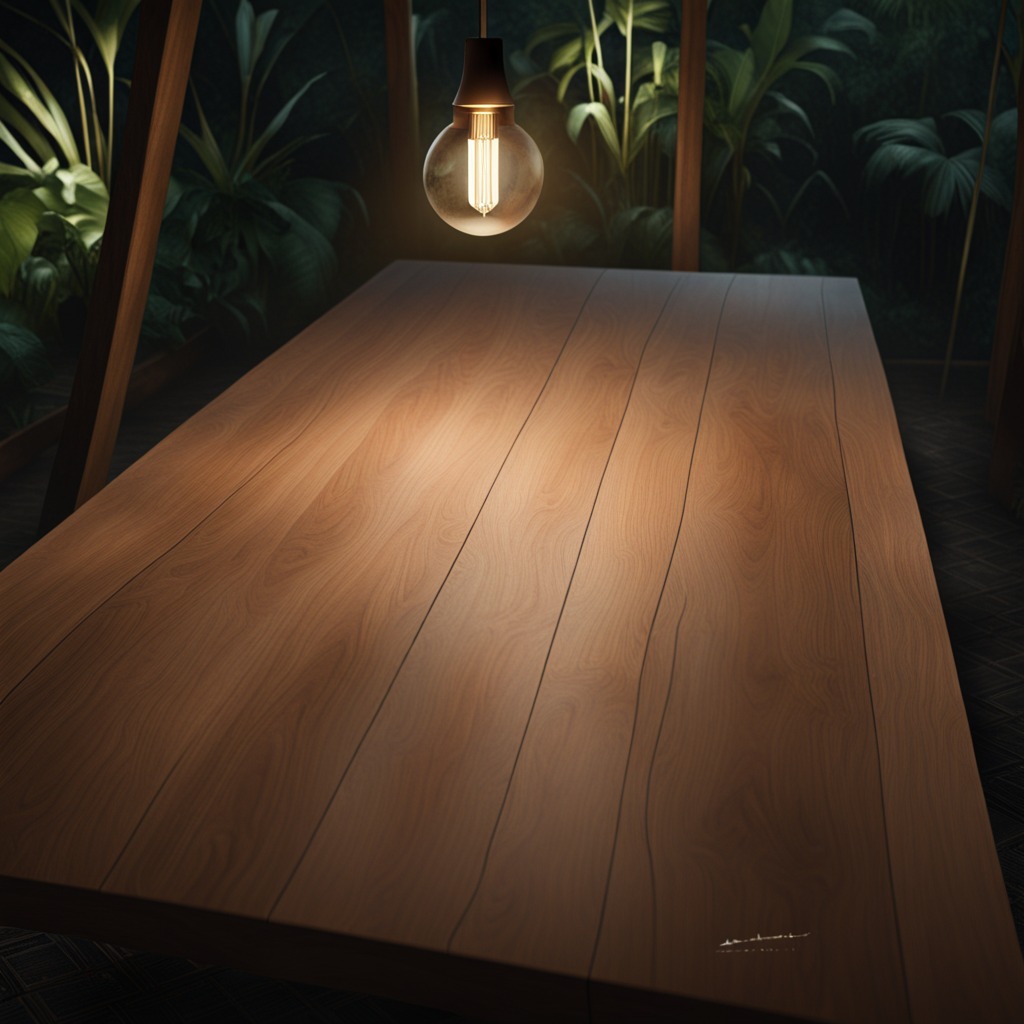
A metal screw is lying on the wooden table.